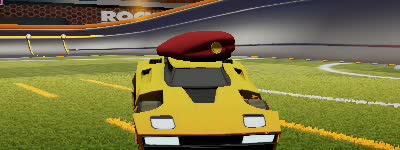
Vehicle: breakout